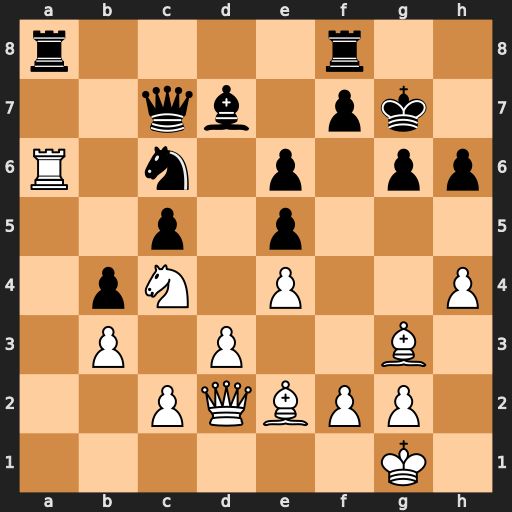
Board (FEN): r4r2/2qb1pk1/R1n1p1pp/2p1p3/1pN1P2P/1P1P2B1/2PQBPP1/6K1
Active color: w
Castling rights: -
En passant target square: -
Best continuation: Rxc6 Qxc6 Nxe5